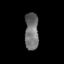
Tissue: lung
Cell type: T cells
Senescence score: 0.1992
Nuclear area (px): 499
Mean DAPI intensity: 112.86